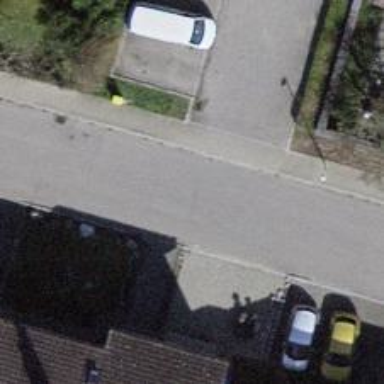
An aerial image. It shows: Residential road with asphalt surface. Sidewalk is present on the left side.